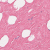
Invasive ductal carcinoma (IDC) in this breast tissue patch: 0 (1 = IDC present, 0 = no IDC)